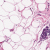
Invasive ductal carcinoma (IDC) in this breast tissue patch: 0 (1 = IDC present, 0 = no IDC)